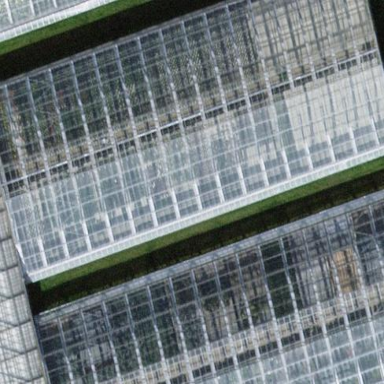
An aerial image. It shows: Greenhouse.